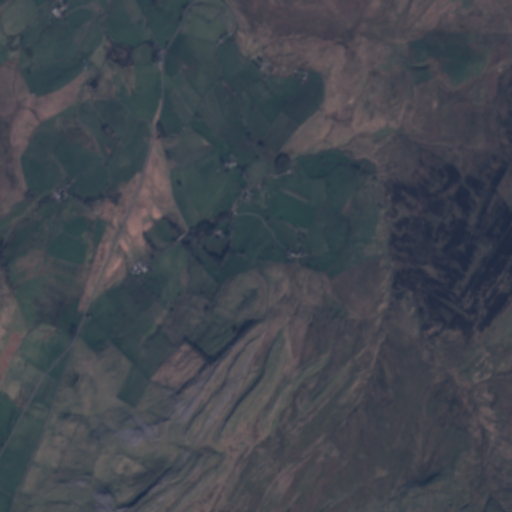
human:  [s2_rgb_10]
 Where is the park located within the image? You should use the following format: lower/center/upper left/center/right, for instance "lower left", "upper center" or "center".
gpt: There is no park in the image.